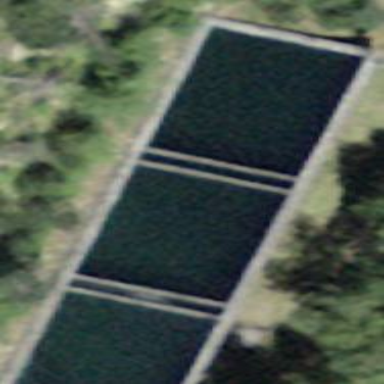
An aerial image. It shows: Reservoir used for water storage. It is natural water feature.